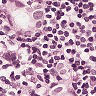
Metastatic tissue present: yes